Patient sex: F
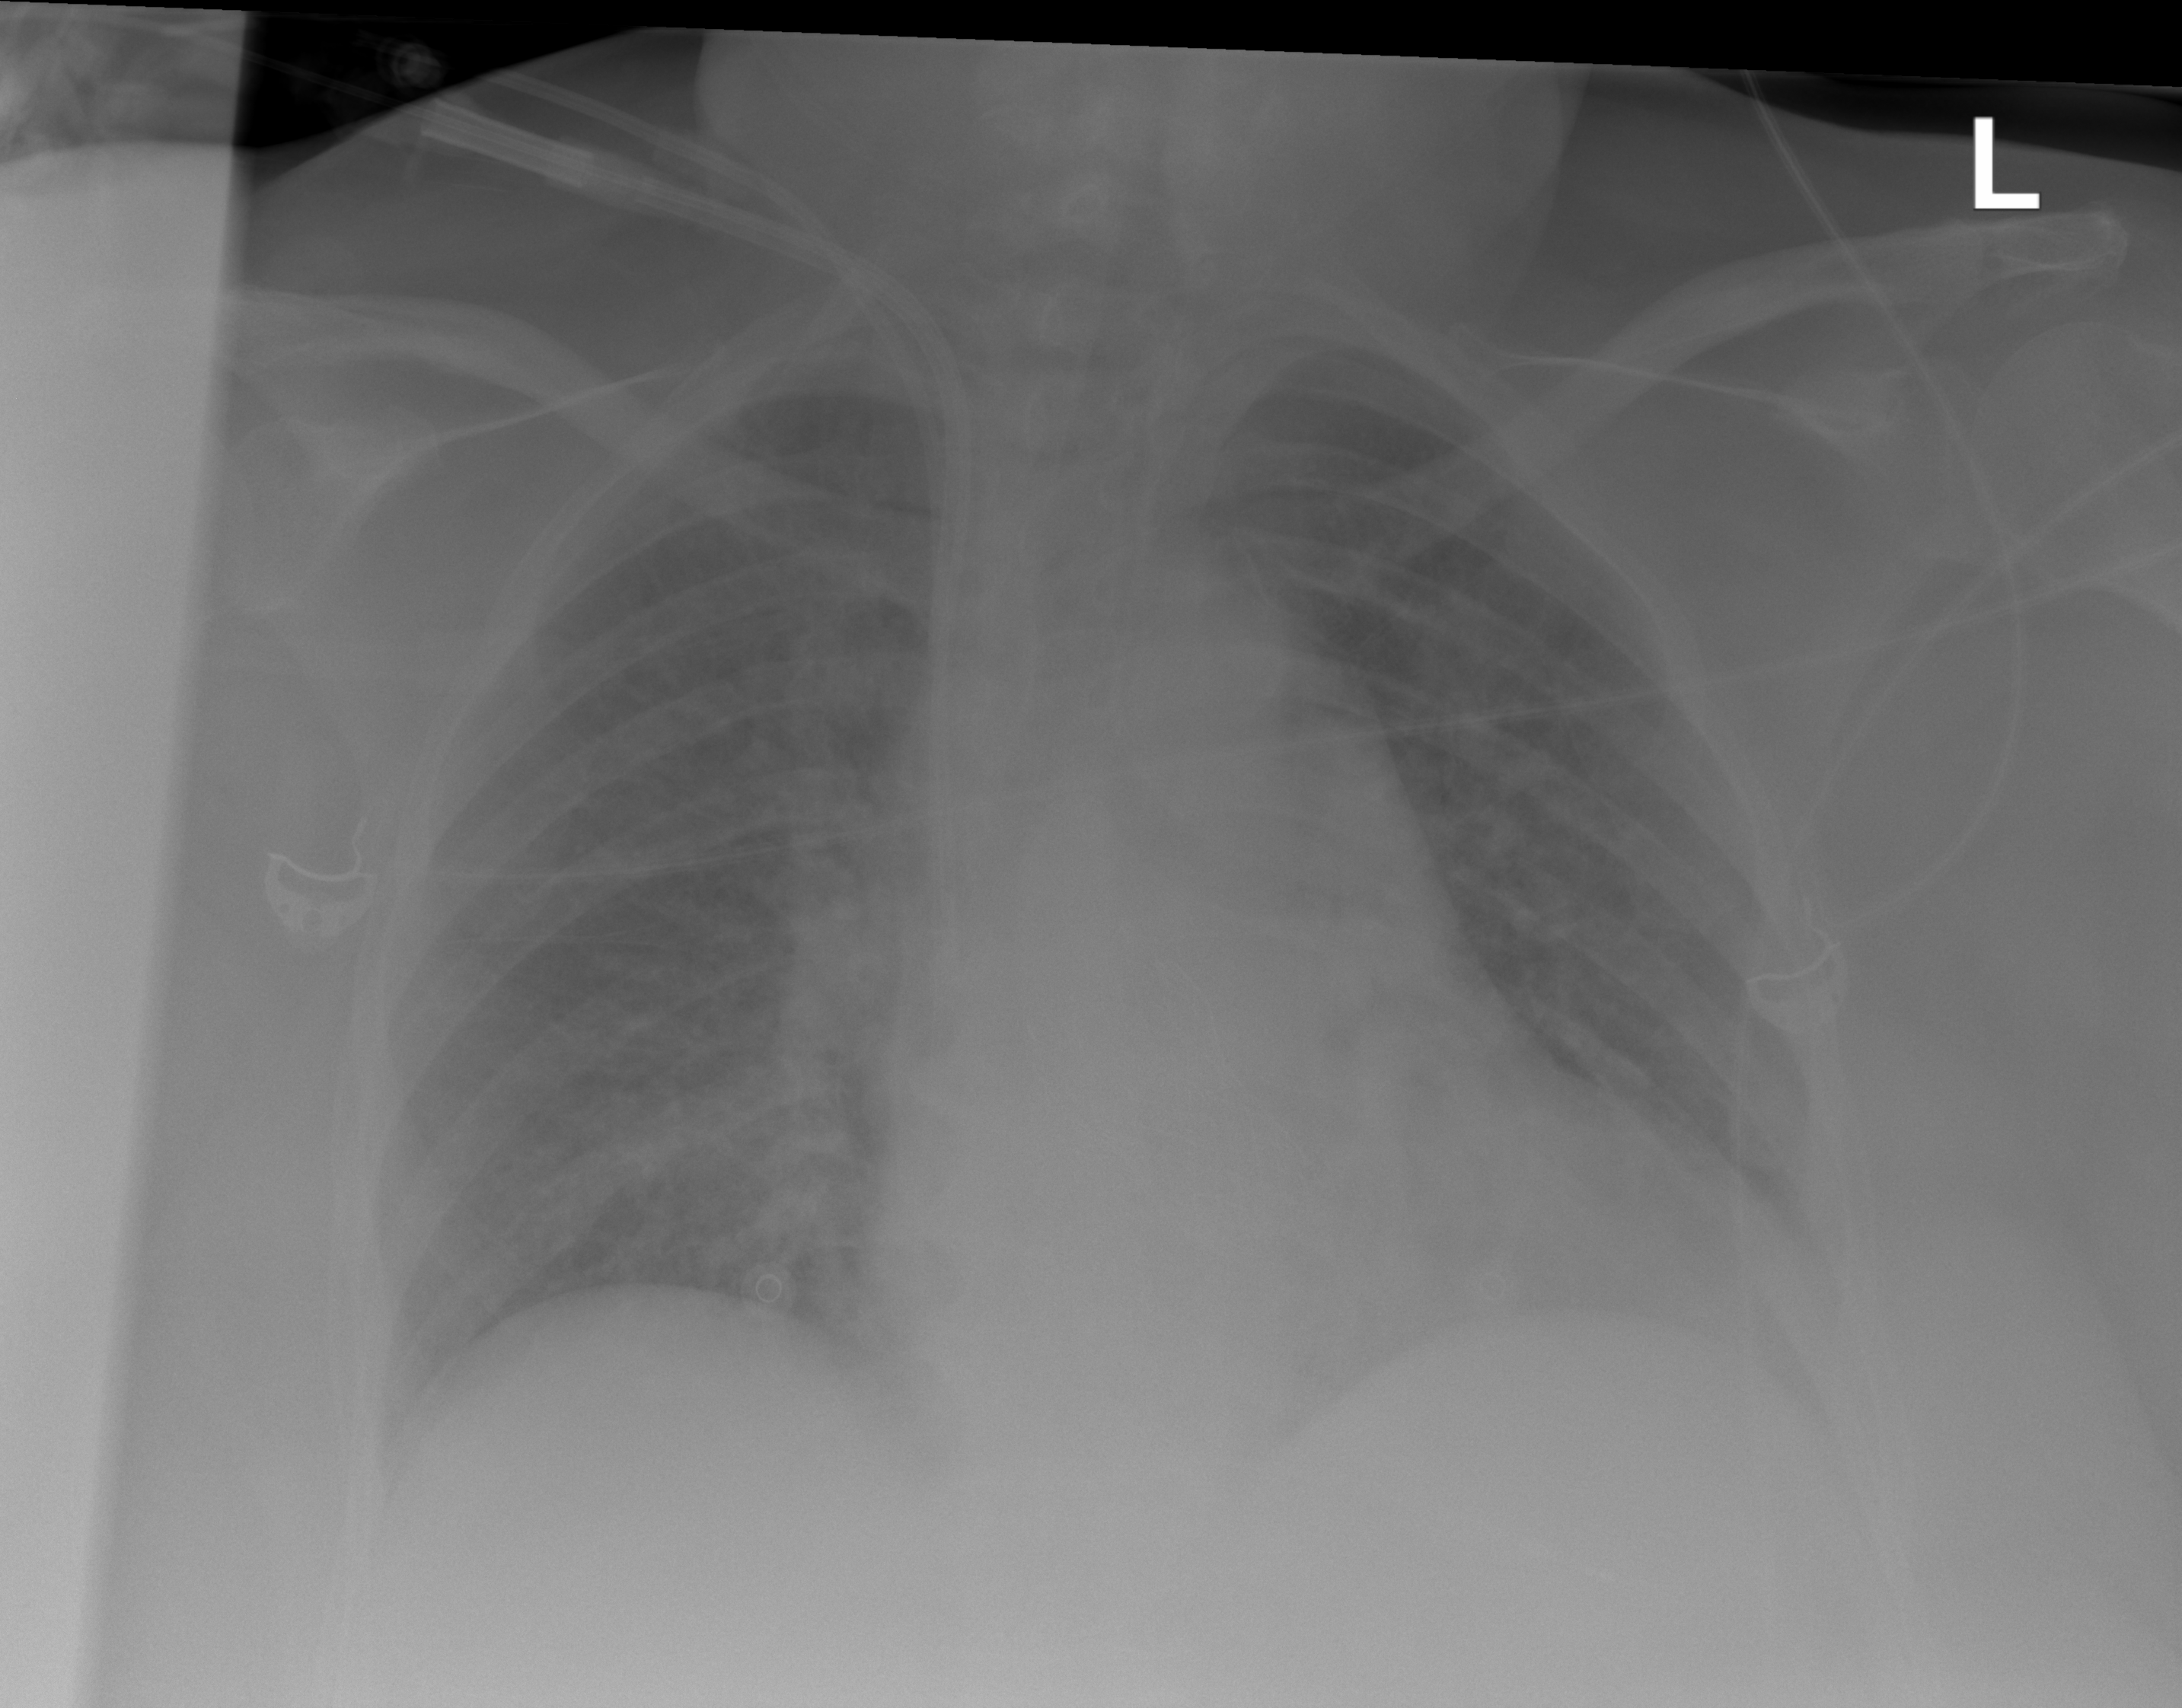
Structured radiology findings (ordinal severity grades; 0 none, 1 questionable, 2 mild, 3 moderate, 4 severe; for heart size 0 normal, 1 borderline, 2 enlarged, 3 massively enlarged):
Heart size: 2
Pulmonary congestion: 2
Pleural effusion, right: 0
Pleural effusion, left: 1
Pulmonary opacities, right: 2
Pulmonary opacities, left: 0
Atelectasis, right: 0
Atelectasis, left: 2